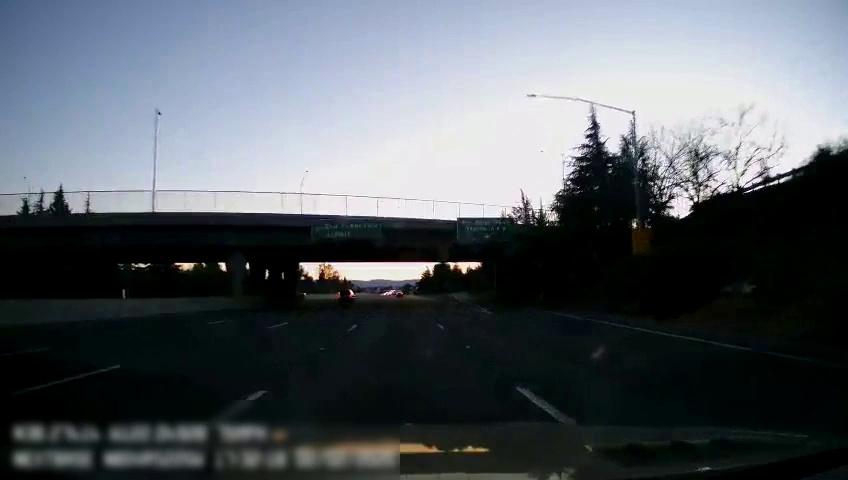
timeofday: Day
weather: Sunny
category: Drivable Space
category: Vehicles | SUV
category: Lanes | Current Lane
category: Lanes | Alternate Lane
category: Lanes | Alternate Lane
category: Lanes | Current Lane
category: Lanes | Alternate Lane
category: Lanes | Alternate Lane
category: Lanes | Alternate Lane
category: Traffic | Signs
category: Traffic | Signs